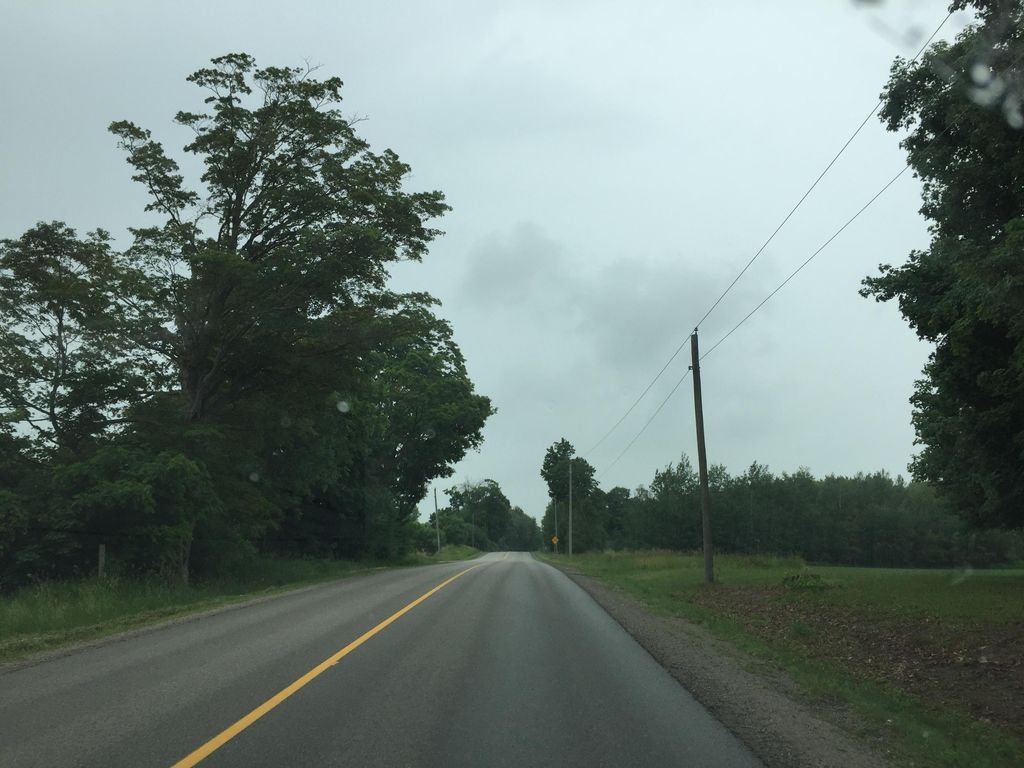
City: kitchener-waterloo